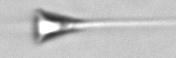
Label: Asterionellopsis_glacialis